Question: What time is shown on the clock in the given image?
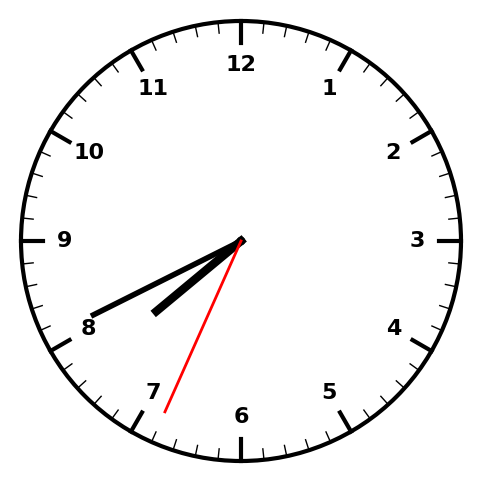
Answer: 07:40:34